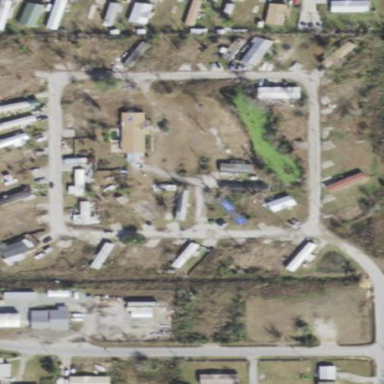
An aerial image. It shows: Residential area known as trailer park.